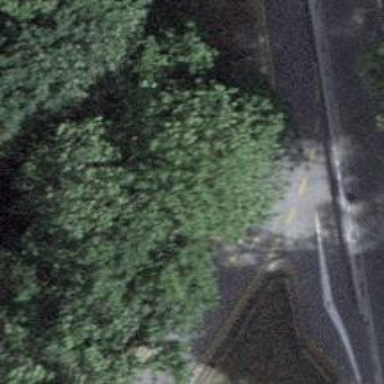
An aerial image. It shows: Very horrible steps on the road.